Question: Variable introduces the identificator which is associated with the memory section. Now, if we have a reference to that variable, then the identificator of the reference is also associated with the memory section of that variable? I created an image to better explain what I mean;
'''
int variable = 0;
int &rVariable = variable;
'''
Now, after the above code has been executed the result might look like the scheme below?

So we can think of reference as being as abstraction based on pointers. Thus, any operation (including taking the address of the reference) will actually be applied on the actual object that is referenced. Compiler may allocate memory for storing the reference. But it's not guaranteed.
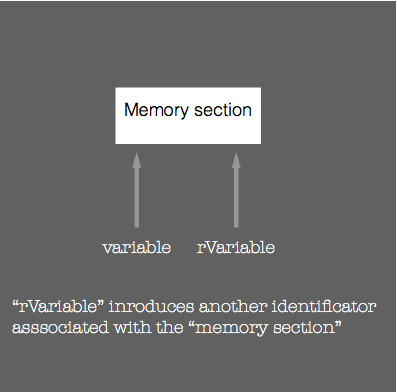
Answer: Your question is quite broad and thus hard to answer correctly. In concept a reference is an alias to the object. How a specific compiler implements this concept can vary, especially after optimization. In many cases the implementation essentailly uses a pointer to the object, in which case the reference requires memory and what is stored there is probably just the address of the object.
'''
struct S1{
int & ri;
S1(int &i):ri{i}{}
};
'''
In this case I would expect the compiler to need memory in order to hold the reference.
'''
struct S2{
int i;
int& ri;
S2():ri{i}{}
};
'''
In this case the reference may not need memory.
At the end of the day one cannot rely on the way a particular compiler in a particular version handles references.
Whether you think of a reference as an alias or as a pointer which must always point to an object (i.e. never nullptr) and always points to the same object (i.e. const) and is automatically dereferenced in your own understanding of a piece of code is probably not important.
Although one can create a "null reference" like
'''
int *i= nullptr;
int& ri=*i;
'''
this is undefined behavior as explained here: <URL>
Undefined behavior means anything can happen, it might seem that on your compiler the reference still acts like a null pointer, however here are a few edxamples where the compiler could act quite oddly (and is allowed to with no error or warning)
'''
int i;
//...
if(&i) {} //always true
else {
//optimized away
}
int* i;
//...
if(i){}
else{
//not optimized away
}
int *i = nullptr;
int& ri = *i;
//...
if(&ri){} //could be assumed always true!
else{
//could be optimized away !!
}
int *i =nullptr;
*i++; //runtime error, convention says user should have checked for nullness
int& ri = i;
ri++; //probably runtime error, user does not know to check for nullness and may not be able to because of optimization assuming &ri ! nullptr
struct S{
int i[1001];
};
S* s = nullptr;
S& rs = *s;
if(&rs){ //could be assume always true
rs.i[1000] = 4; //may not result in runtime error, address could be 0x4000,
// probably still not valid on a pc, on an embedded processor you could be
// changing clock speed or something nasty even though you checked for
// nullness!!!! Undefined behavior sucks!
}
'''